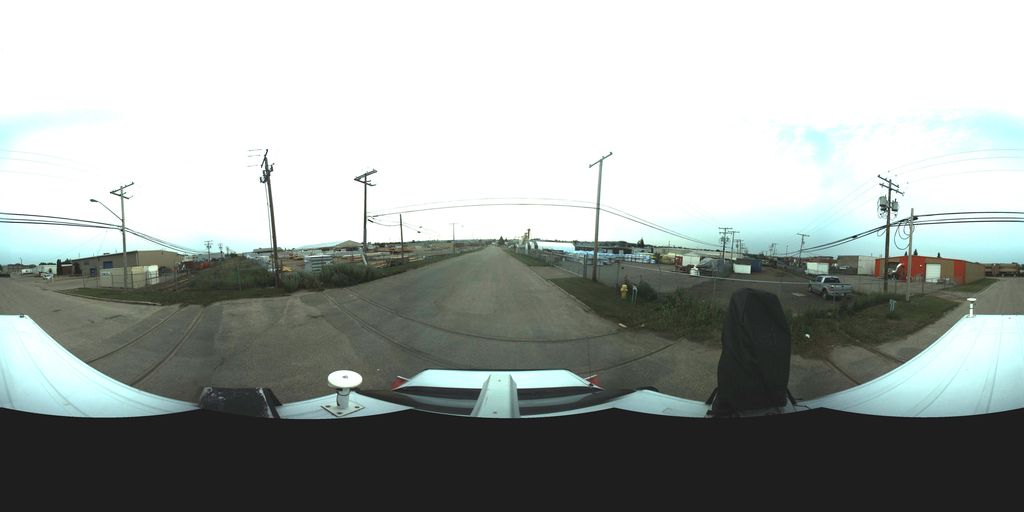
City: saskatoon